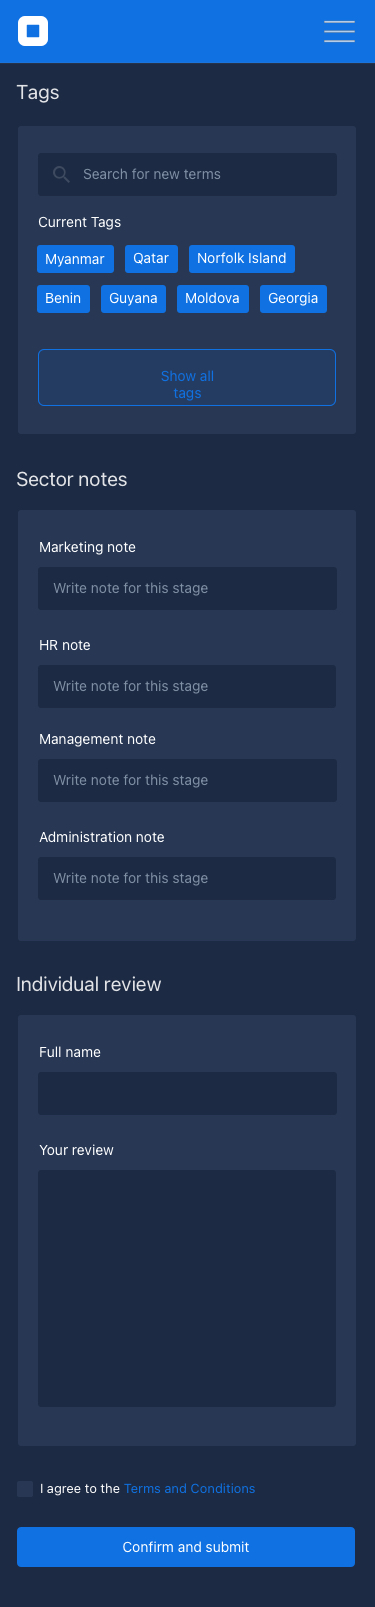
Text in this UI design:
I agree to the Terms and Conditions
Confirm and submit
Administration note
Write note for this stage
Management note
Write note for this stage
HR note
Write note for this stage
Marketing note
Write note for this stage
Sector notes
Your review
Full name
Individual review
Myanmar
Qatar
Norfolk Island
Benin
Guyana
Moldova
Georgia
Current Tags
Search for new terms
Show all tags
Tags